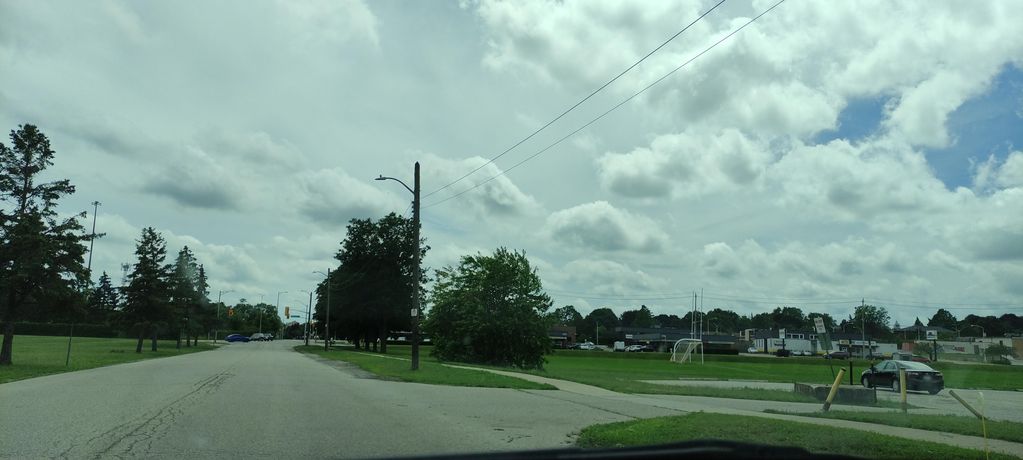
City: kitchener-waterloo